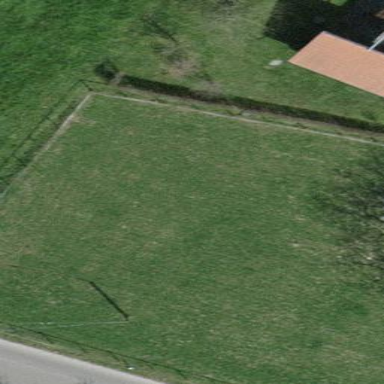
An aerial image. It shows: Equestrian pitch for leisure land sports.